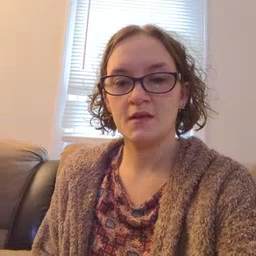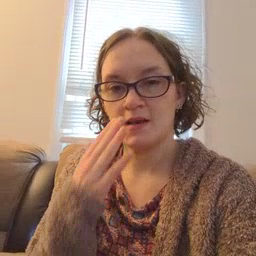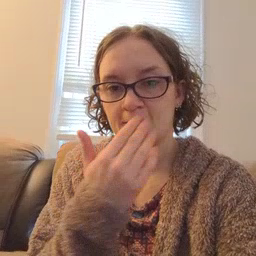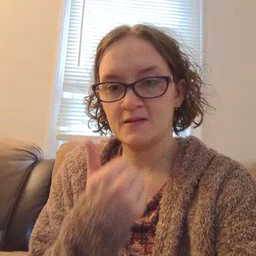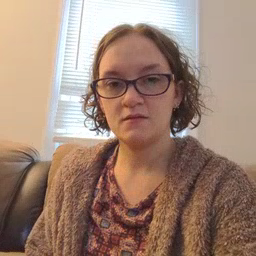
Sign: napkin